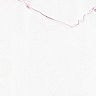
Metastatic tissue present: no